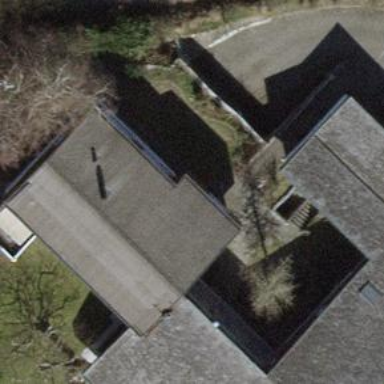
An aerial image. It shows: Flat-roofed building.